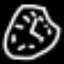
Label: clock